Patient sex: M
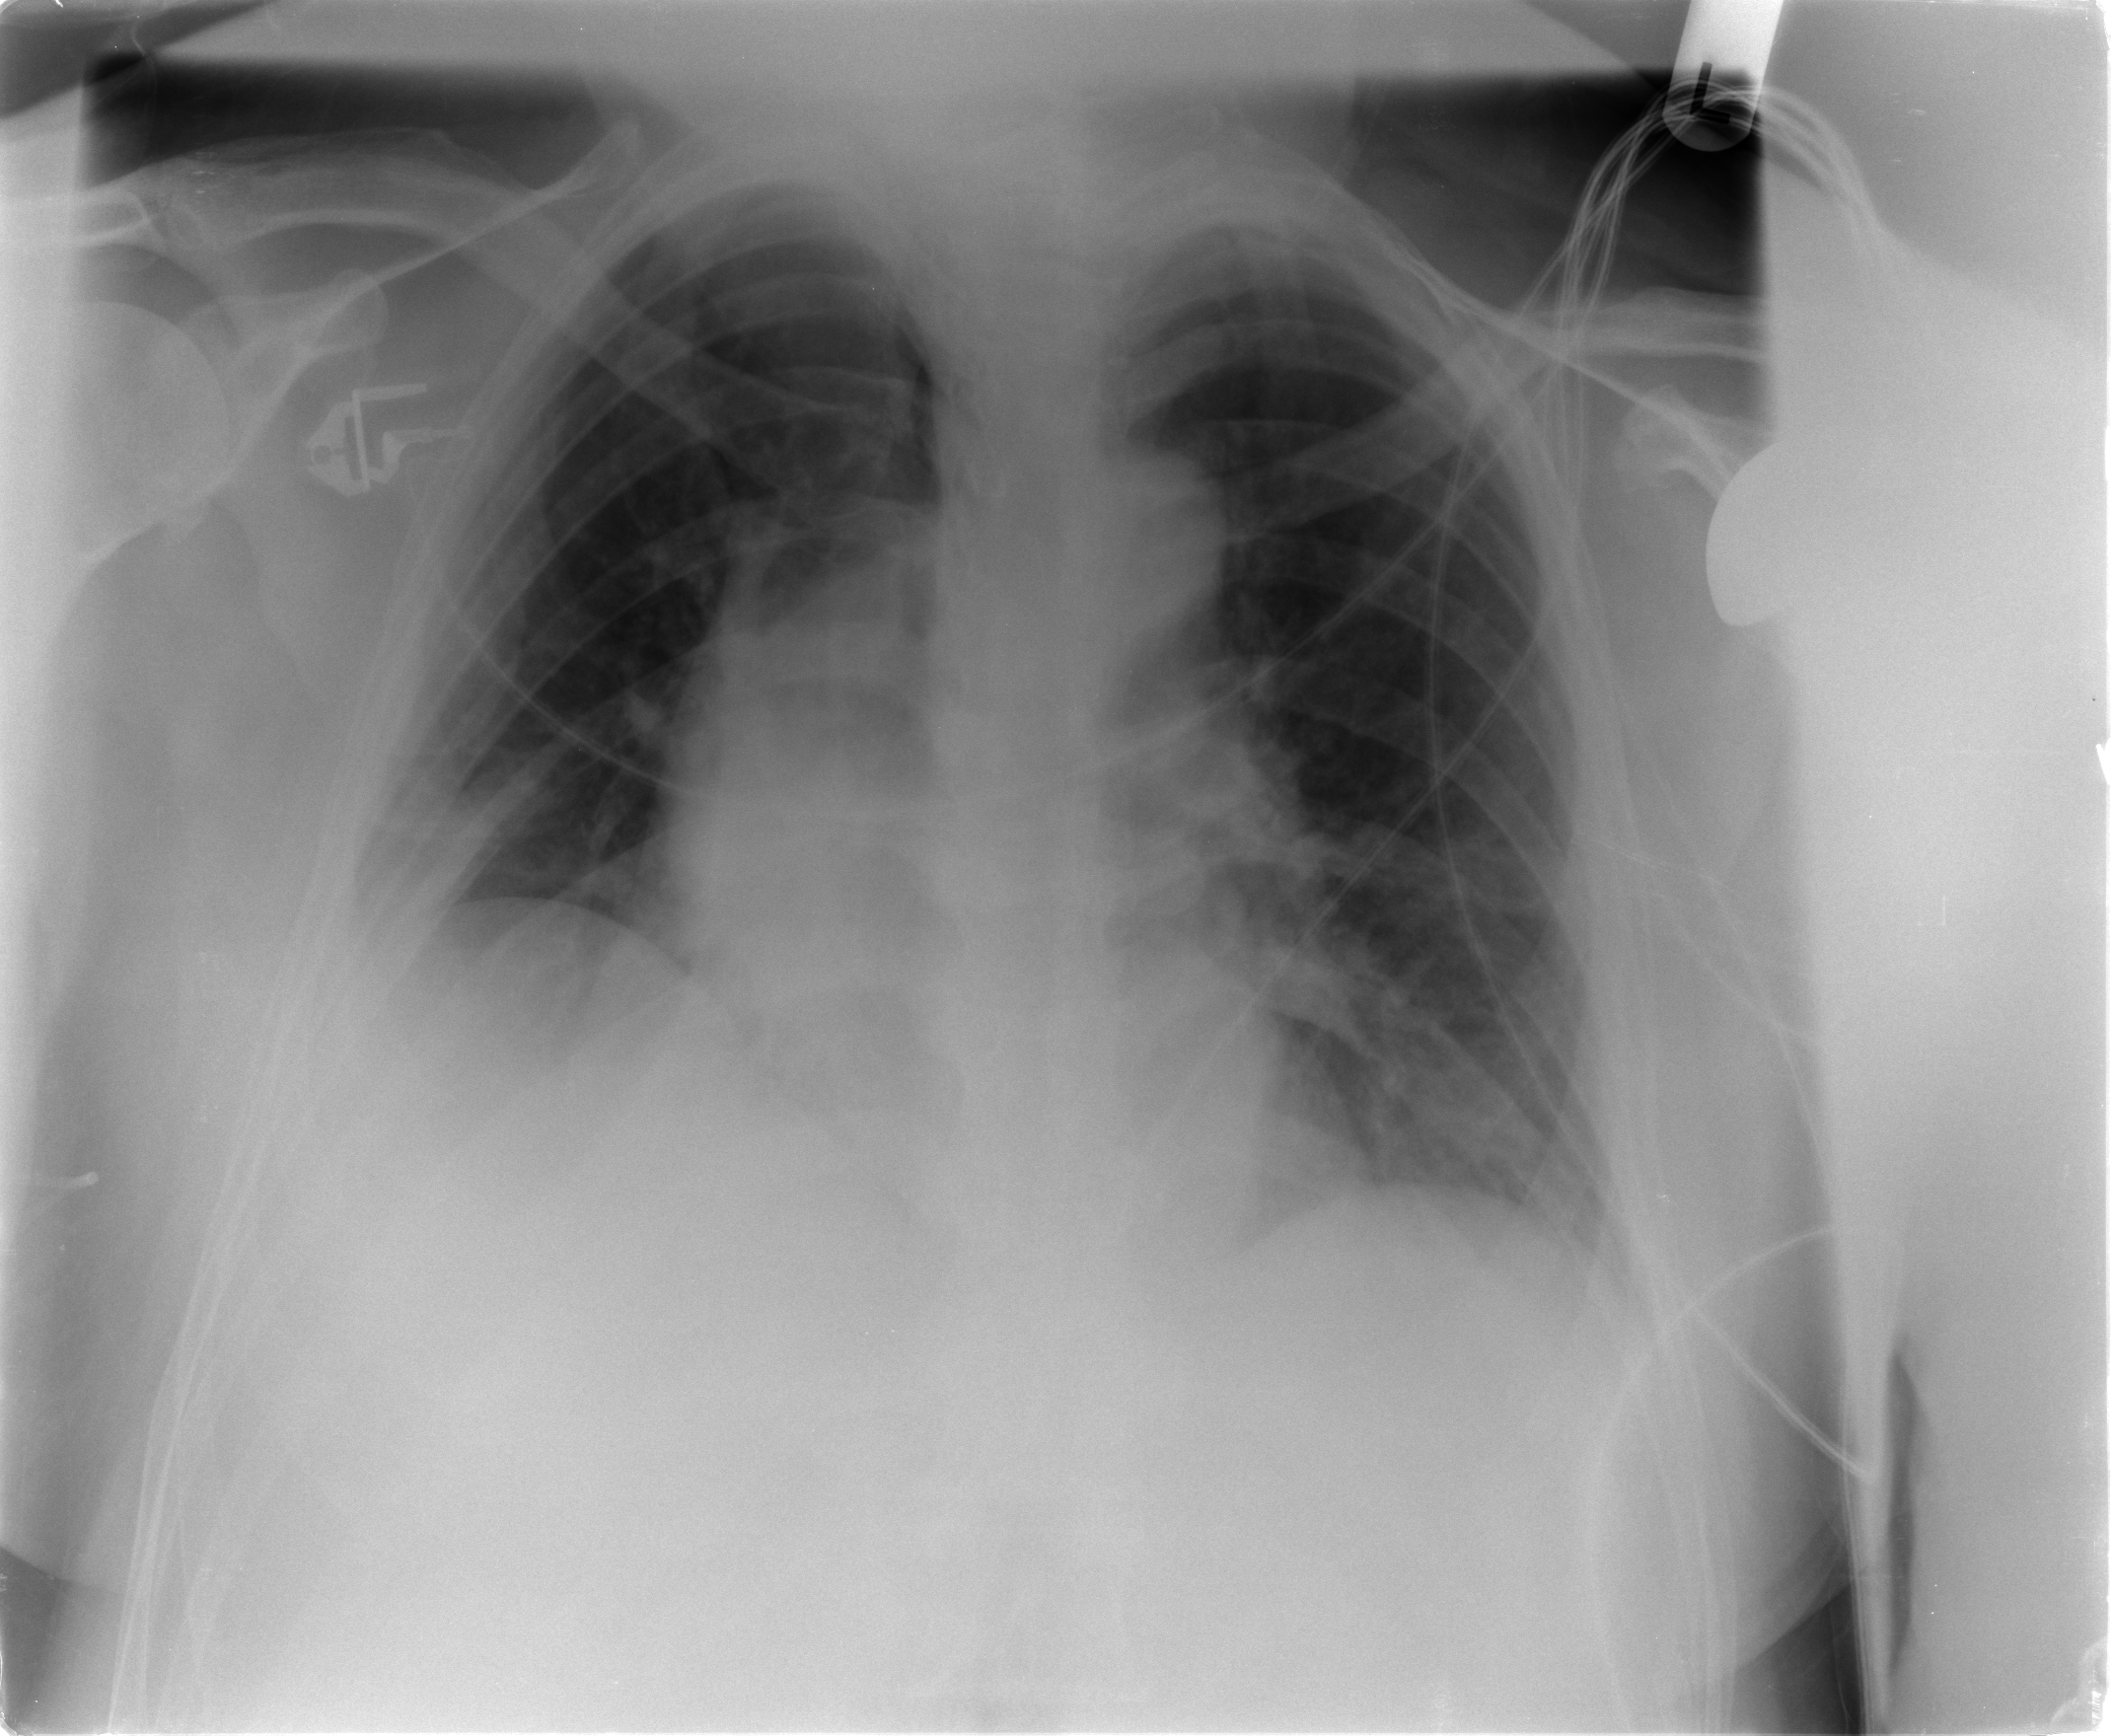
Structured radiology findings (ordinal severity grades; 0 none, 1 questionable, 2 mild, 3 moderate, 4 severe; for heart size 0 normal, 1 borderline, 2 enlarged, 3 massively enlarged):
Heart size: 0
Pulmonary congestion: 2
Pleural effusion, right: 2
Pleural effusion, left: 2
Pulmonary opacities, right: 0
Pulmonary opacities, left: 2
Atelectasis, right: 2
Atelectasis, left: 2